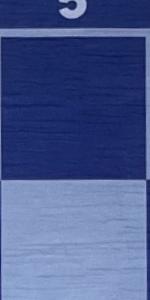
Label: Empty